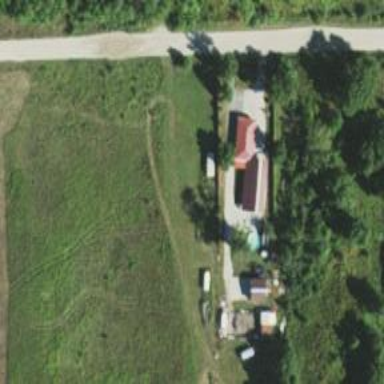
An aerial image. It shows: Driveway.